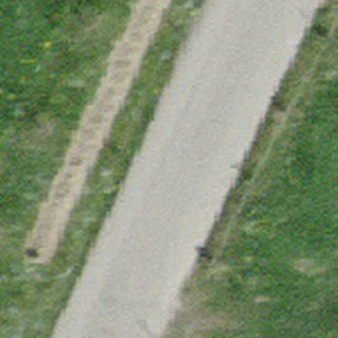
Label: other